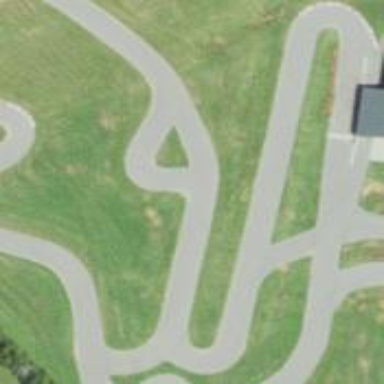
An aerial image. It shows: Asphalt raceway designed for motor sports.